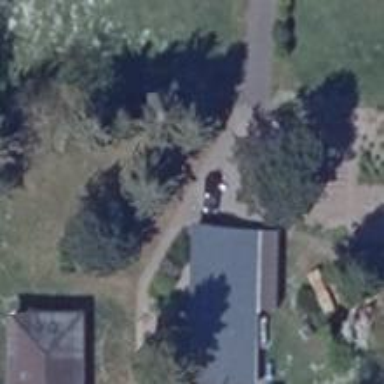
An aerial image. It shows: Driveway.